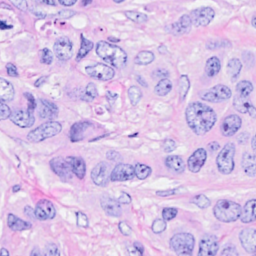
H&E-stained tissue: Breast